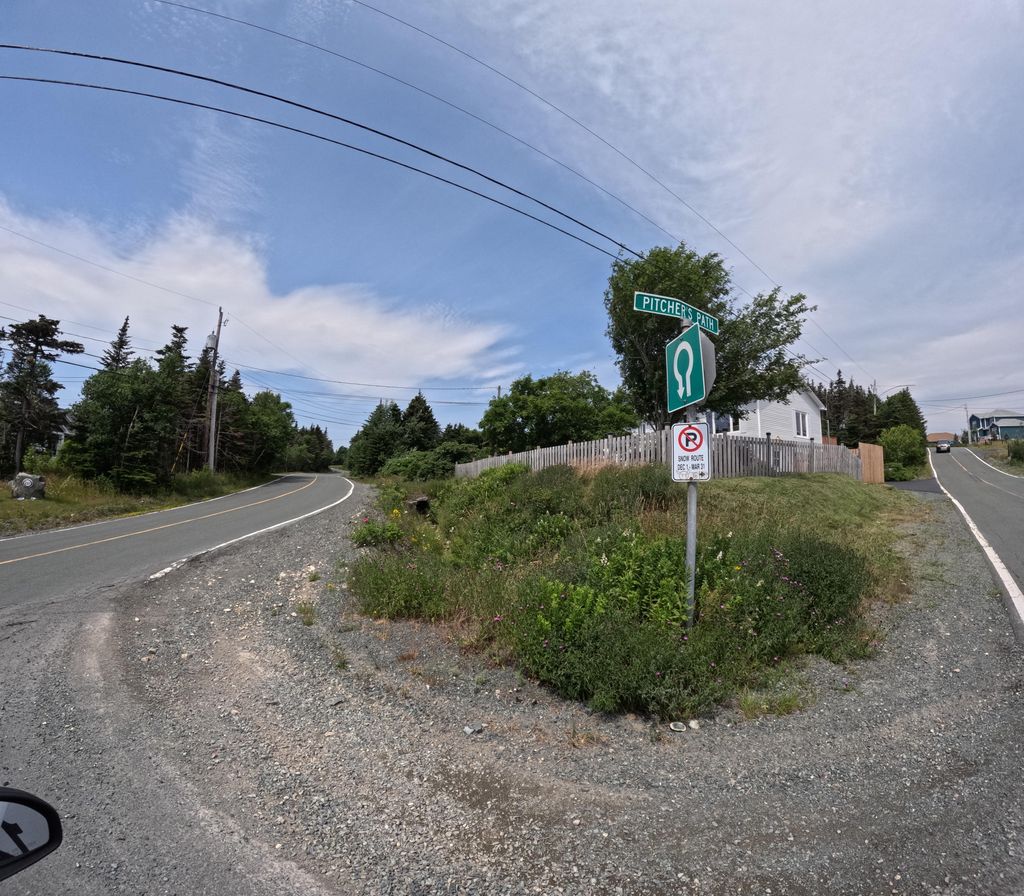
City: st_johns